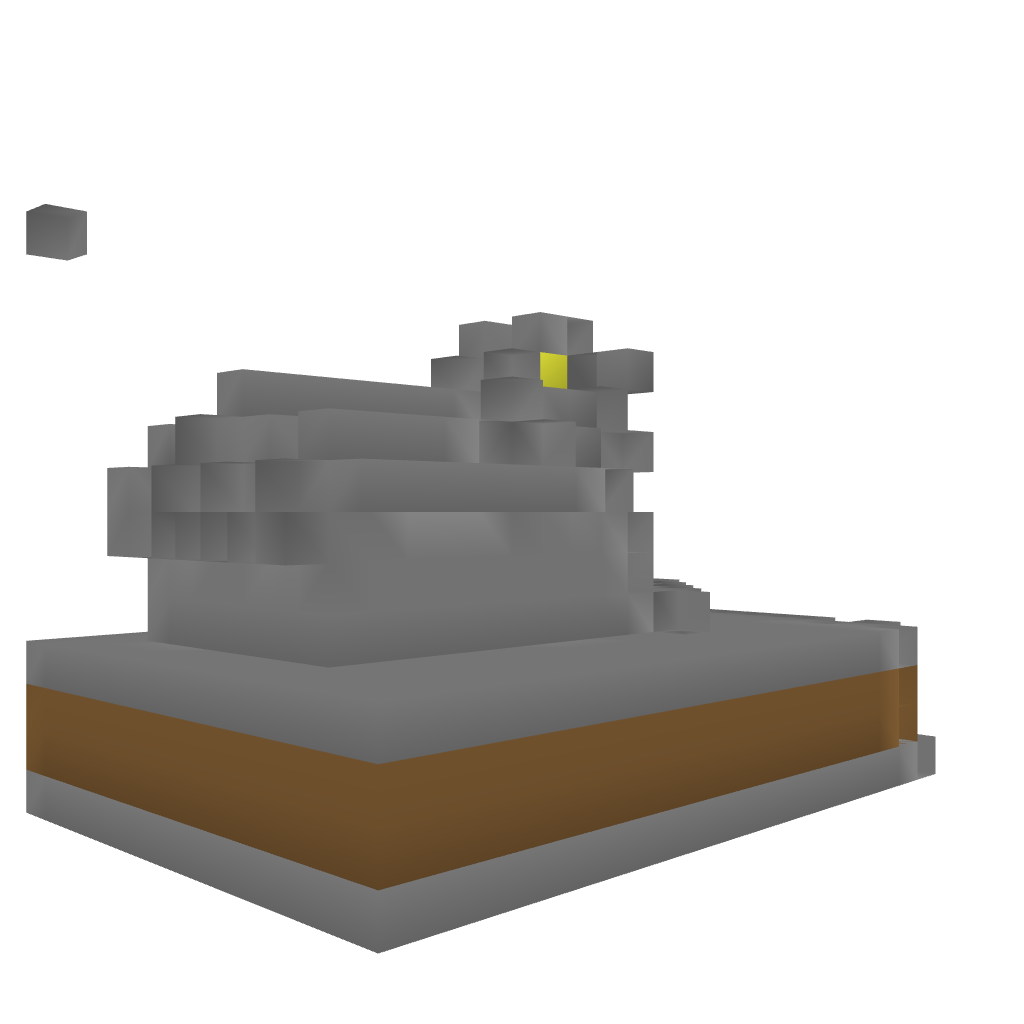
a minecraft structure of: TNT Cannon bad low quality